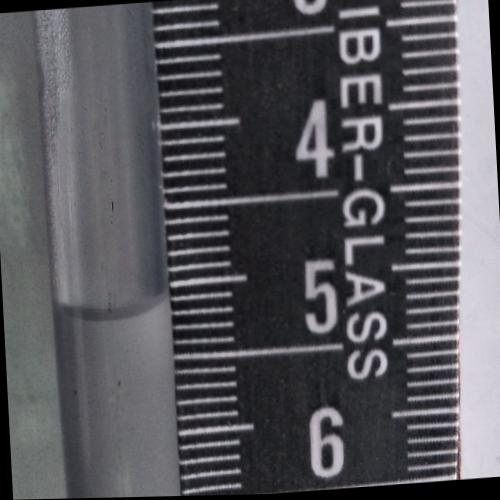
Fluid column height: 5.2 cm